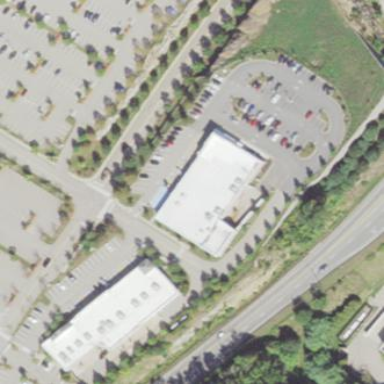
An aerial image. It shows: Retail building housing supermarket.